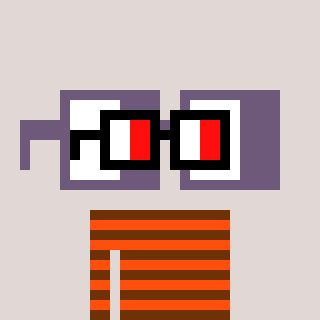
a pixel art character with square glasses with black frames and red eyes, a glasses-shaped head and a orange-colored body on a warm background